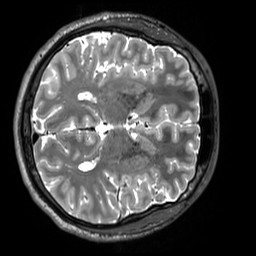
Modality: T2w
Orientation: axial
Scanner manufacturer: siemens
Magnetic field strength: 3 T
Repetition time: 3.2 s
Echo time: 0.451 s